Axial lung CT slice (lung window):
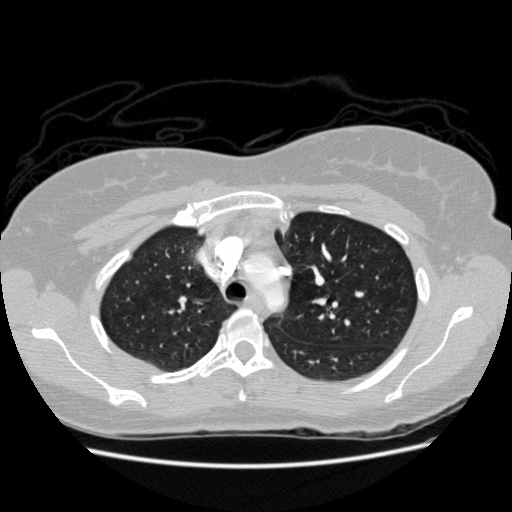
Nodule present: no